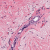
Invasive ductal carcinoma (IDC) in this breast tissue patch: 0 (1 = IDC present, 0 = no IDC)